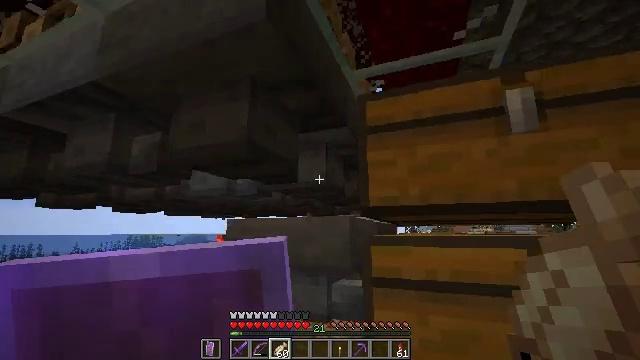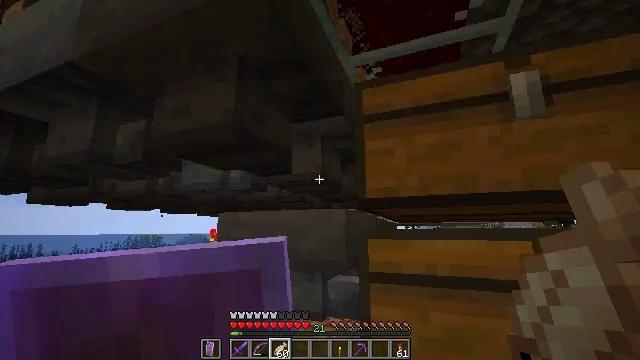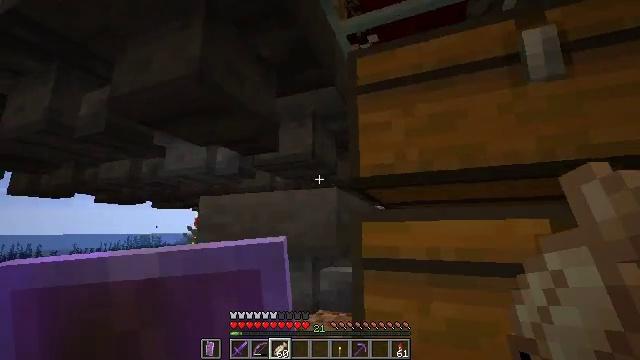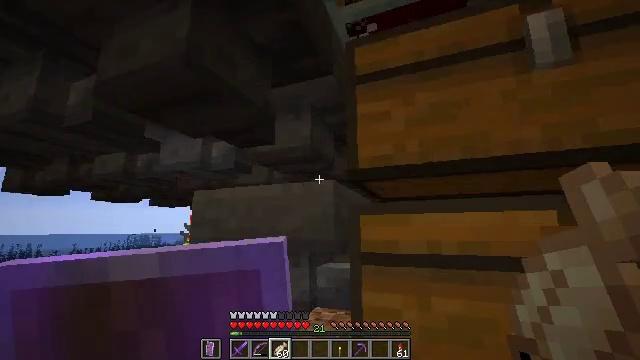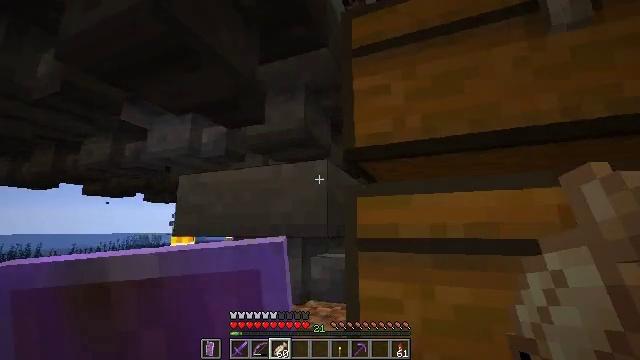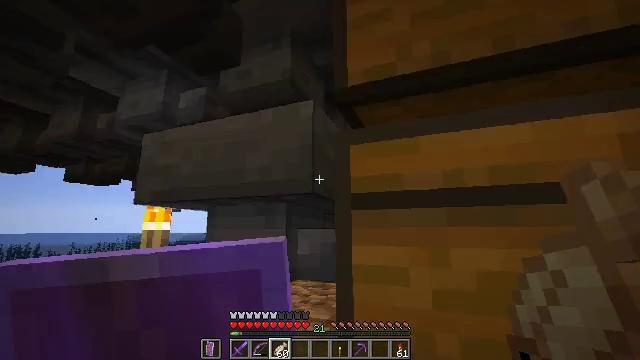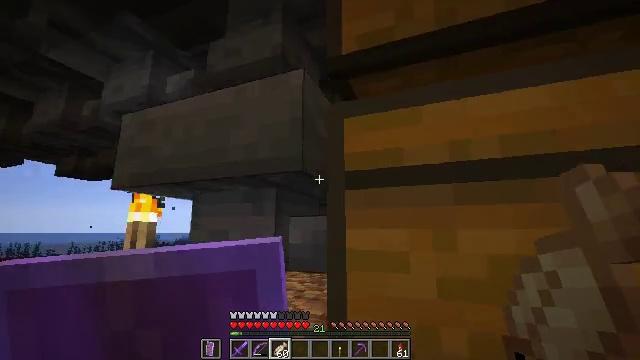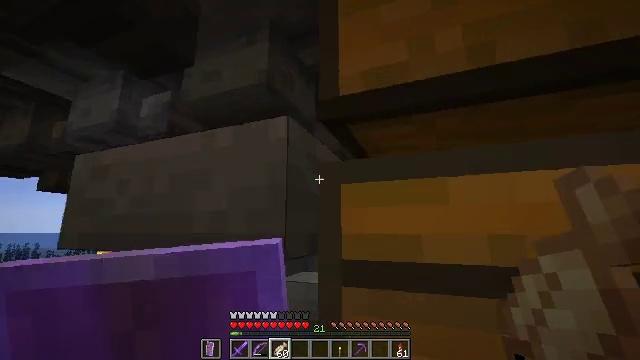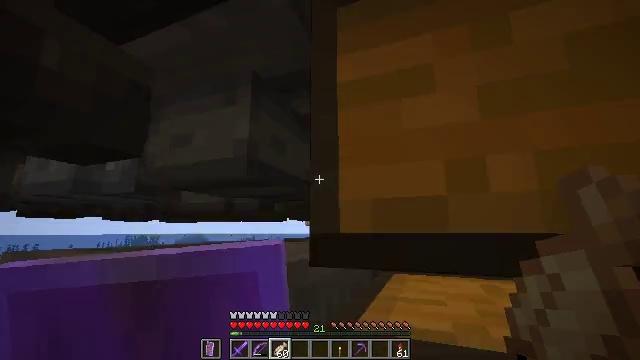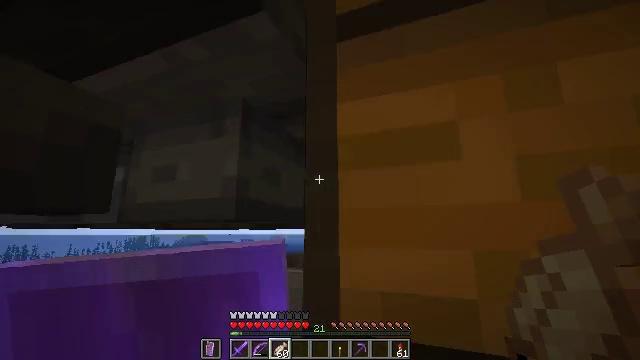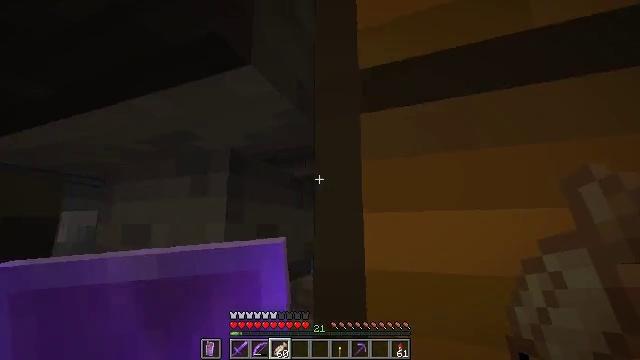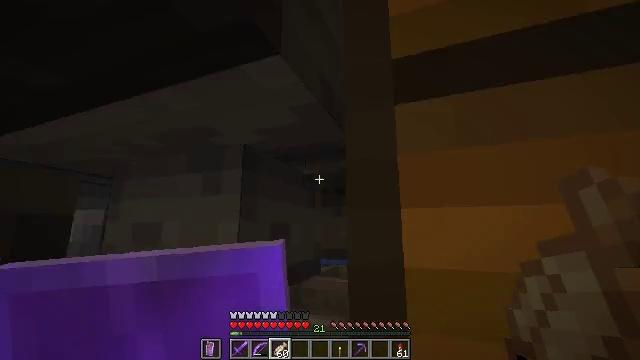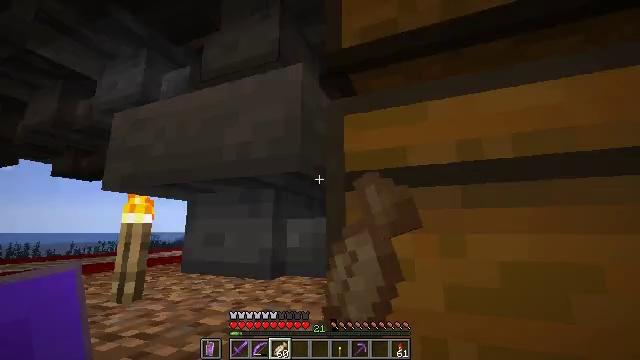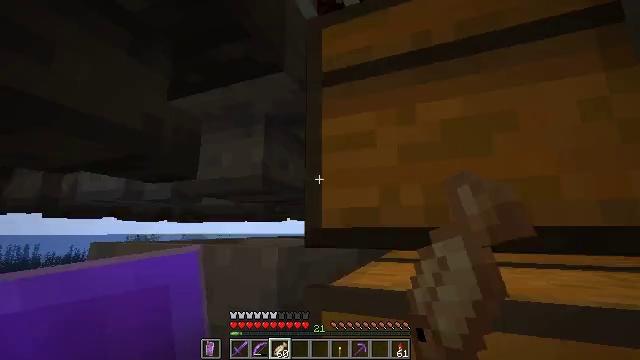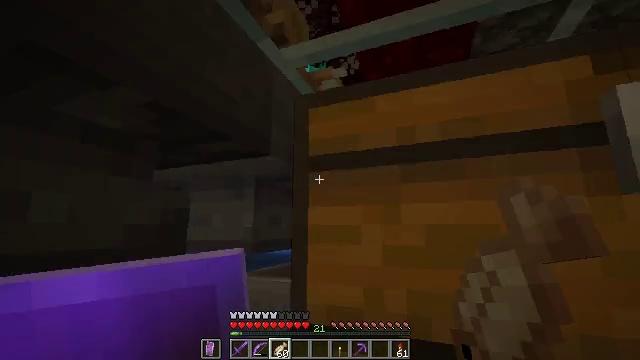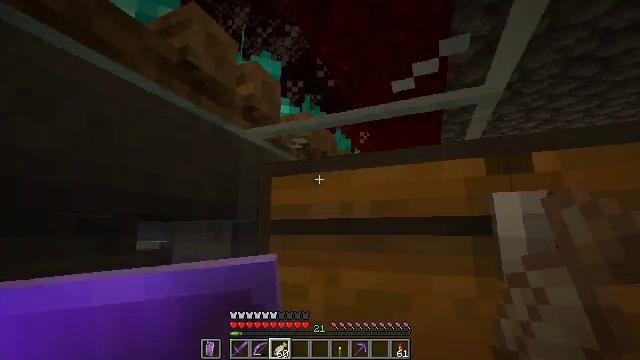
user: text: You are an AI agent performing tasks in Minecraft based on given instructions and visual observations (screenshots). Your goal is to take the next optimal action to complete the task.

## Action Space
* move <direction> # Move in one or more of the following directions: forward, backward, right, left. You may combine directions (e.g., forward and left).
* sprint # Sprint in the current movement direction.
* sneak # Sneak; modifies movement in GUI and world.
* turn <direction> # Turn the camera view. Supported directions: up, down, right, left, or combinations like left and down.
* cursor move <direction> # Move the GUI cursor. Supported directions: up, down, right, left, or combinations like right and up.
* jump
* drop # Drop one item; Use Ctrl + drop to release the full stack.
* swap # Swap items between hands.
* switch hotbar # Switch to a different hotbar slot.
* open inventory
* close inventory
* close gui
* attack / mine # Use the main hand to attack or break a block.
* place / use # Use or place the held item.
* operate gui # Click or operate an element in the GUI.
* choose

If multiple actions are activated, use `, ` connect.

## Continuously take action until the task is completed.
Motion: motion action
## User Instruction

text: Gather the sticky piston from a redstone contraption.
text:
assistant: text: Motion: move back and move right, jump
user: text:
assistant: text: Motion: move back and move right, jump
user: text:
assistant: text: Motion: move back and move right, jump
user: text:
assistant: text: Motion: move back and move right, jump
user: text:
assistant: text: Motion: move back and move right, jump
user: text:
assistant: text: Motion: move back and move right, jump
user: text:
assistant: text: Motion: move back and move right, jump
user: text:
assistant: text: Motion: move back and move right, jump
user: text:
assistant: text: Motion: move back and move right, jump
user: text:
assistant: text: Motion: move back and move right, jump
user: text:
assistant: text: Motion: move back and move right
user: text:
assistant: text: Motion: move back and move right
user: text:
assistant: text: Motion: move back and move right
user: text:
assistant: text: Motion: move back and move right
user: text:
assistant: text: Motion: move back and move right
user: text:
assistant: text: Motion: move back and move right
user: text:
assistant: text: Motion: move back and move right
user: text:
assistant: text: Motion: move back and move right
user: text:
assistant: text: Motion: move back and move right
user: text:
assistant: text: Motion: move back and move right, turn left
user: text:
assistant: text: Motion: move back and move right, turn left
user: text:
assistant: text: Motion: move back and move right, turn left and up
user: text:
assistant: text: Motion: move back and move right, turn left and up
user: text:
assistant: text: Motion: move back and move right, turn left
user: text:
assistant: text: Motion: move back and move right, turn left
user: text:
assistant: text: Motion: no_op
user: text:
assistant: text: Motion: no_op
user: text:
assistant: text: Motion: no_op
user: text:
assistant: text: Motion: no_op
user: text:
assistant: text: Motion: no_op